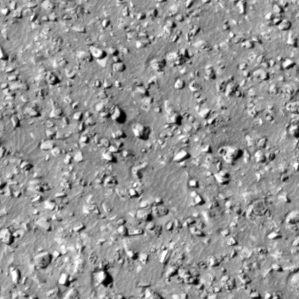
Label: non_frost